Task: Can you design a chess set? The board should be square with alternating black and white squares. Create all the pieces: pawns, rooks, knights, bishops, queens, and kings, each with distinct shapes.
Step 557:
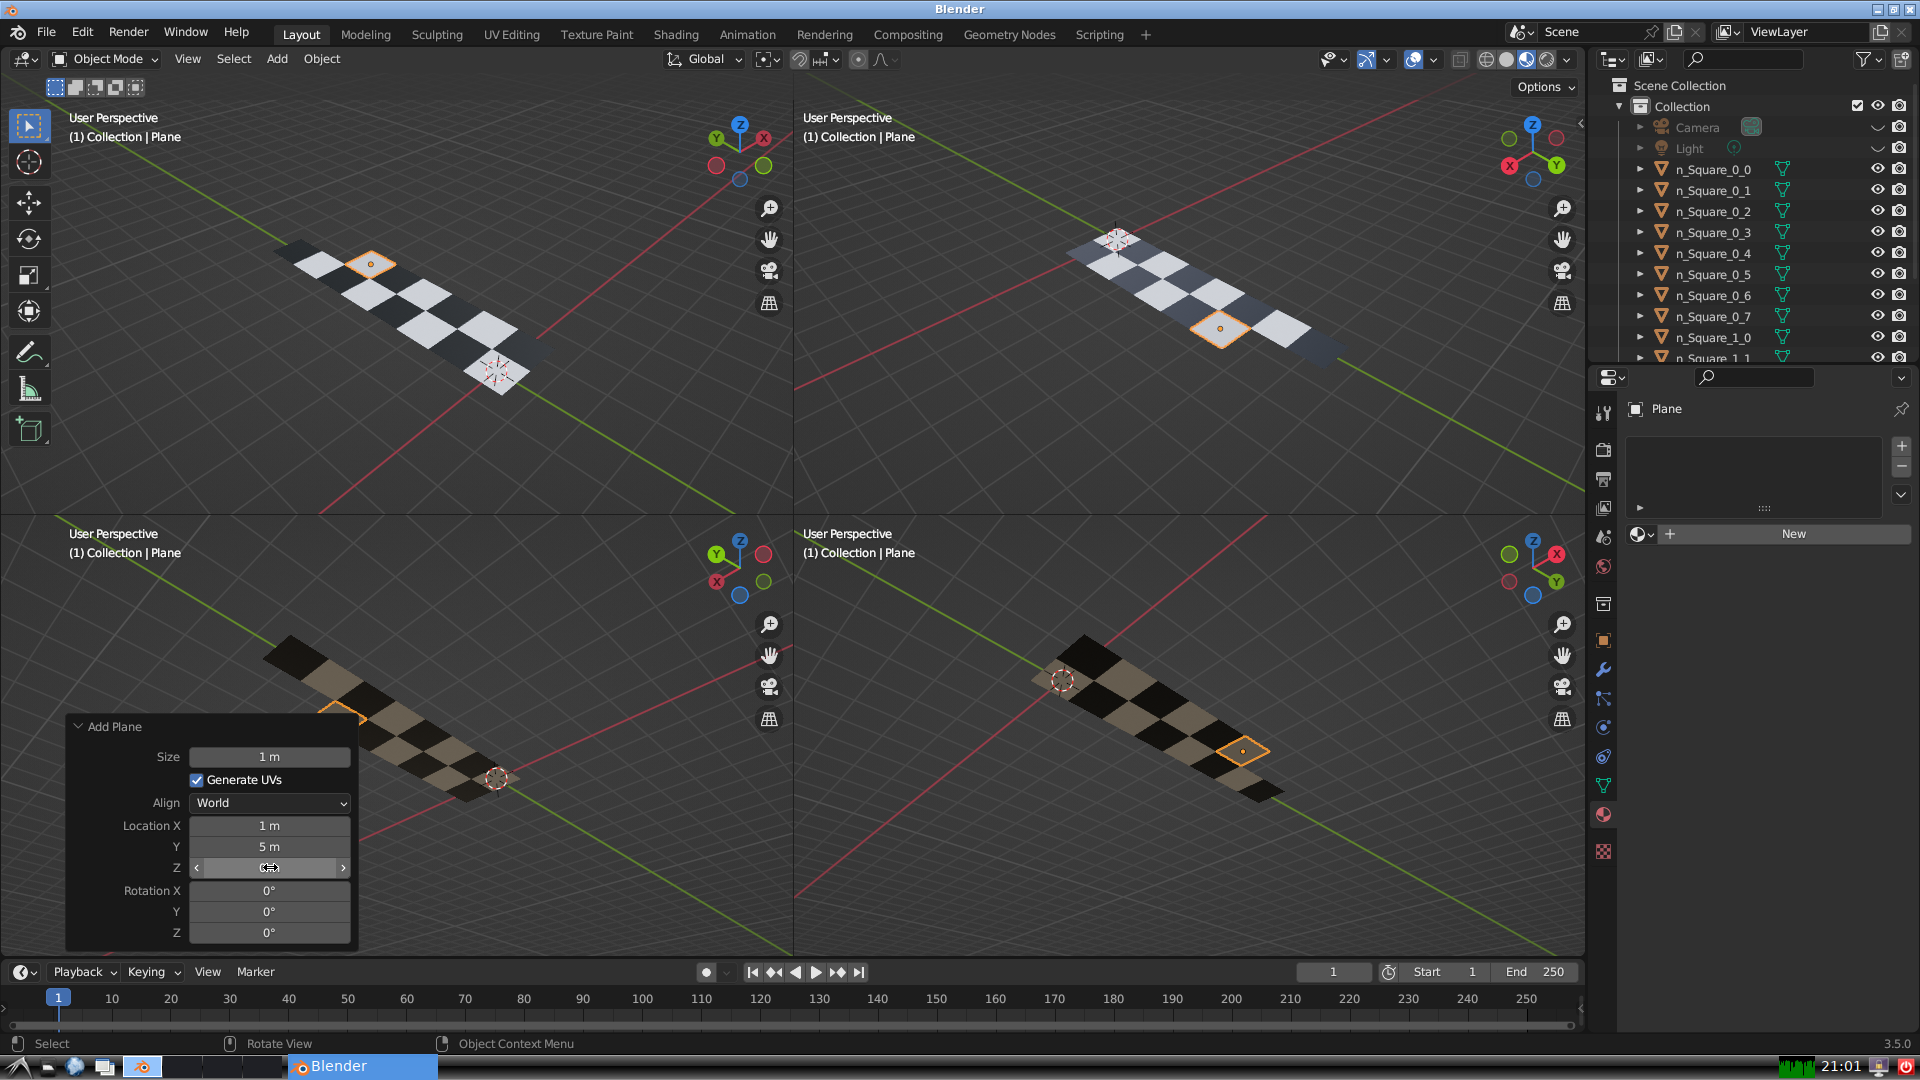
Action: {"mouse_move": [960, 540]}